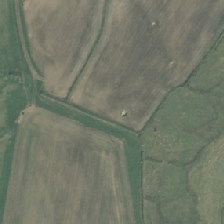
Land cover: shortrotation_cropland